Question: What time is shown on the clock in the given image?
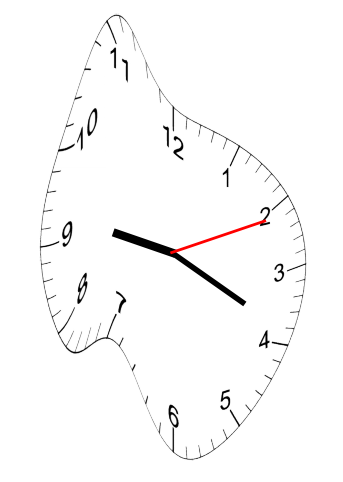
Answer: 09:19:11